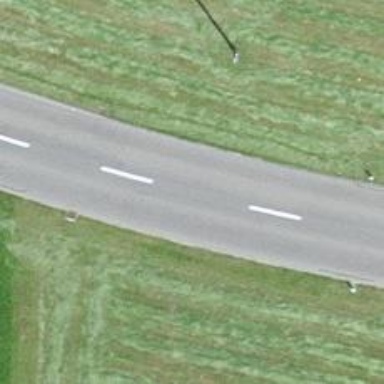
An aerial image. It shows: Tertiary road.